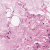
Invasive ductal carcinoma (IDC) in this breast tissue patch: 0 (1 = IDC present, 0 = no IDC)